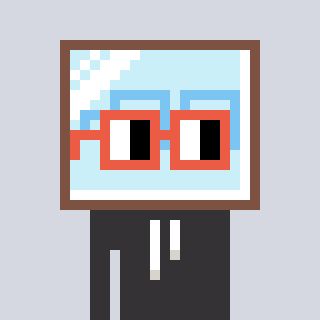
a pixel art character with square orange glasses, a mirror-shaped head and a grayscale-colored body on a cool background